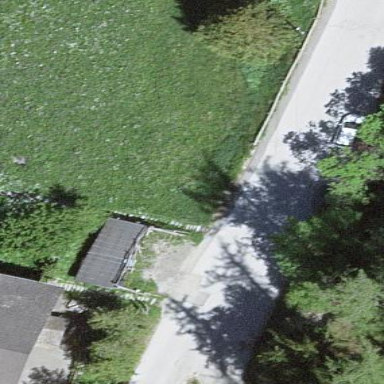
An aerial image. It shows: Parking area.